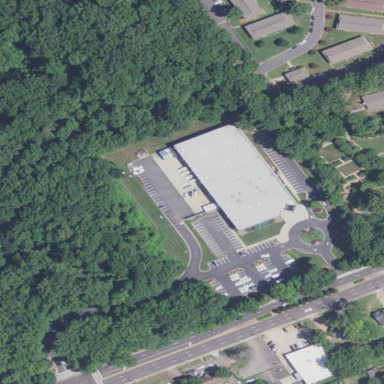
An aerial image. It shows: Office building.